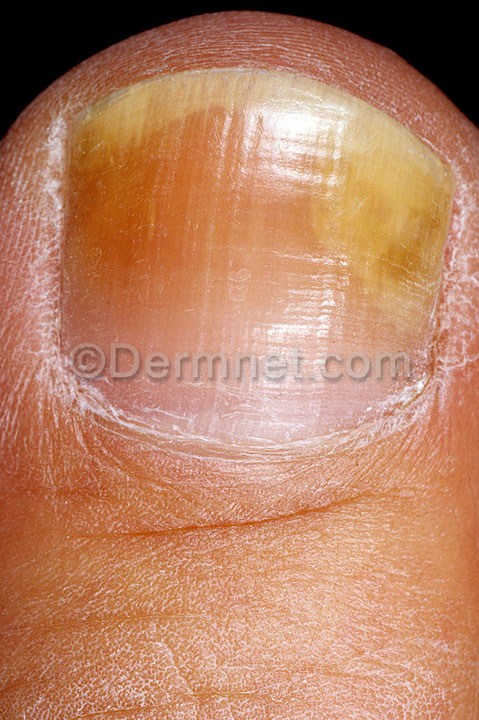
Disease: Nail Fungus and other Nail Disease